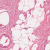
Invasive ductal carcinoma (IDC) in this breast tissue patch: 1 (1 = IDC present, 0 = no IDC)